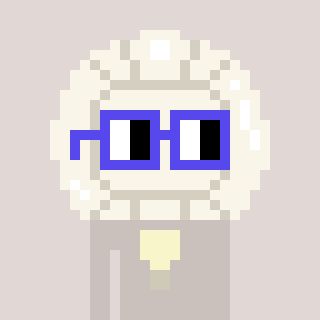
a pixel art character with square blue glasses, a volleyball-shaped head and a foggrey-colored body on a warm background